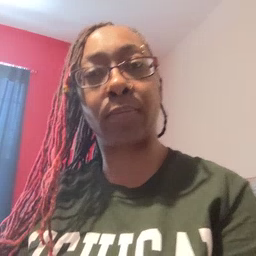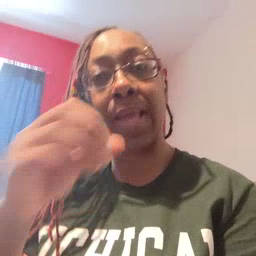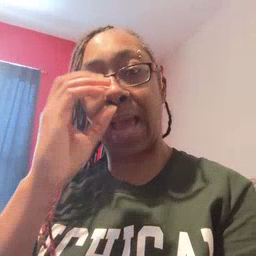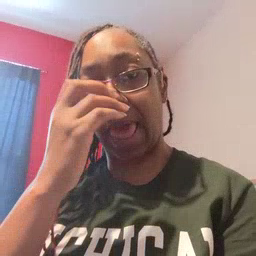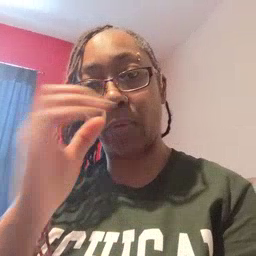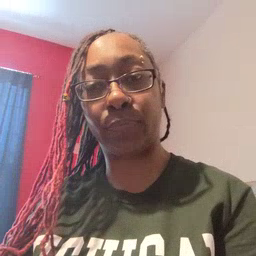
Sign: clown